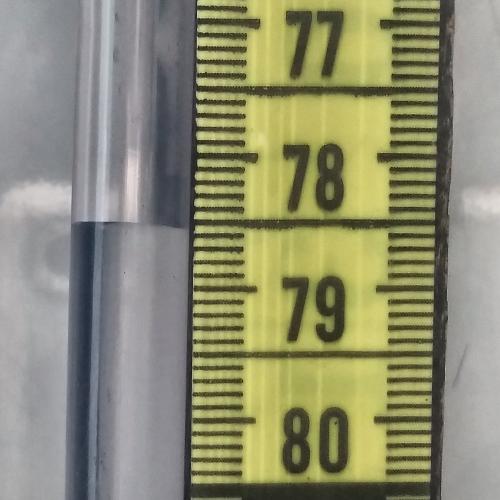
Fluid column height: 78.6 cm